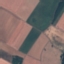
Land use / land cover class: AnnualCrop